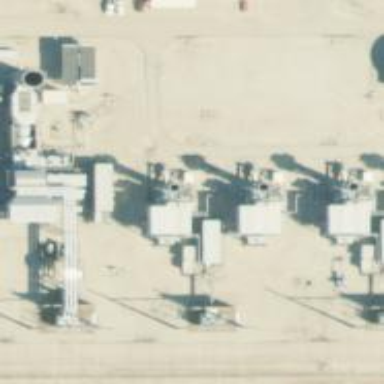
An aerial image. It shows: Gas turbine generator is in use.